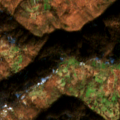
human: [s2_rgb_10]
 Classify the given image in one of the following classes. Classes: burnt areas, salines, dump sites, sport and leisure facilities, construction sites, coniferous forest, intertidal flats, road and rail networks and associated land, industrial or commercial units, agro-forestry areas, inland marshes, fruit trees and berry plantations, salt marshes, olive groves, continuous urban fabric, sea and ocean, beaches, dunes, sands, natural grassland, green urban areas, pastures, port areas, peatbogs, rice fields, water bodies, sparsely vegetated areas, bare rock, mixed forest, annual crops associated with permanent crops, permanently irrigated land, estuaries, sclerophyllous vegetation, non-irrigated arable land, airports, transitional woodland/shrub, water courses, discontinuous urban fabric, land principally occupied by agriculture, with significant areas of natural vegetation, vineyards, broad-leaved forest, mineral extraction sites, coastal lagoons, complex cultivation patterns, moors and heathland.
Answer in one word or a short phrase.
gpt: complex cultivation patterns, land principally occupied by agriculture, with significant areas of natural vegetation, broad-leaved forest